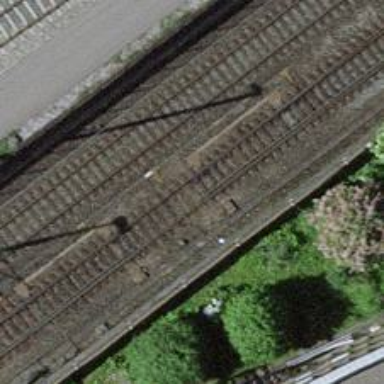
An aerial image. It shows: Railway switch.